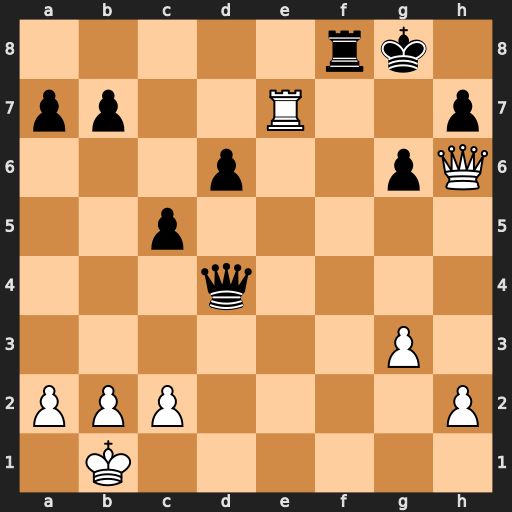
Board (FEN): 5rk1/pp2R2p/3p2pQ/2p5/3q4/6P1/PPP4P/1K6
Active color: w
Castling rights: -
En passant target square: -
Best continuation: Qxh7#